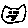
Label: cat